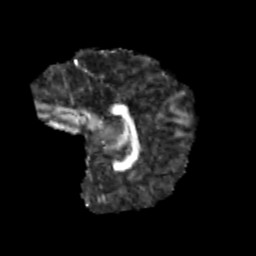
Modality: FA
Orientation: sagittal
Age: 9
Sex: male
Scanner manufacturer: siemens
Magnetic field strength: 3 T
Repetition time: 3.8 s
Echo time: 0.07 s